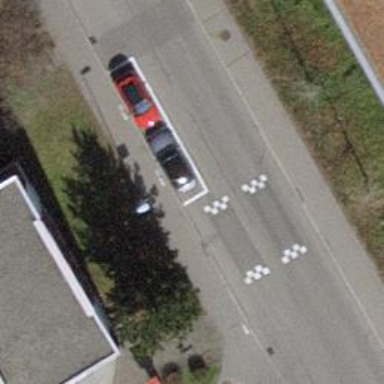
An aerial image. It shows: Traffic calming cushion.